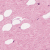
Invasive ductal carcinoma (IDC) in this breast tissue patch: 0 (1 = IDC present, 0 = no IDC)